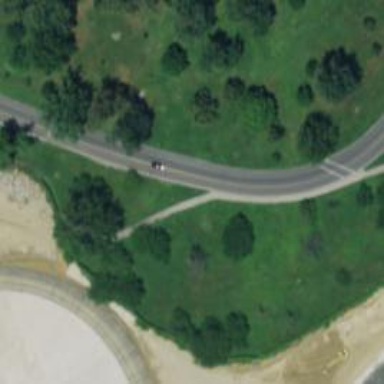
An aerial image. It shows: Crossing on asphalt cycleway.